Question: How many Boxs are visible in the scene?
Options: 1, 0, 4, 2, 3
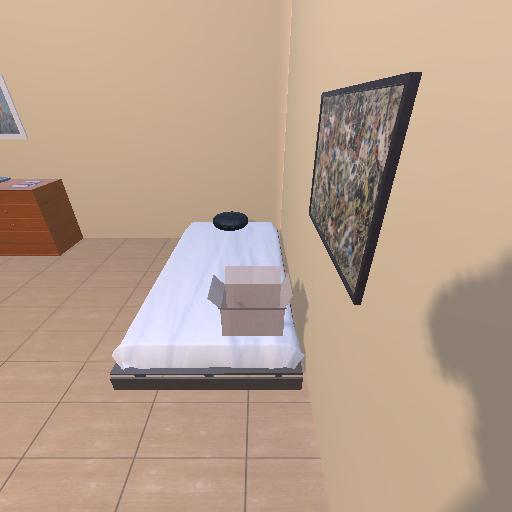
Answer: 1